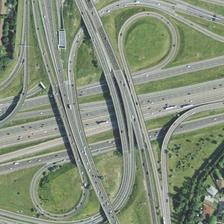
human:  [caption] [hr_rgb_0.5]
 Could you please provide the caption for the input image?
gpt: some buildings and green trees are in two diagonal positions of a viaduct .

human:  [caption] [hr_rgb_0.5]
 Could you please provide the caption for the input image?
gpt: some buildings and green trees are in two diagonal positions of a viaduct .

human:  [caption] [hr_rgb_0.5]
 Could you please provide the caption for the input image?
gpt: the ease of the road are surrounded by dark green trees .

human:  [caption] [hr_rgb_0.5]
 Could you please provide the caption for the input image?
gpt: many cars ran on the road, vehicles parked beside the road .

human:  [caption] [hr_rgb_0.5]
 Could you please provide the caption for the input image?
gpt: the ease of the road are surrounded by dark green trees .